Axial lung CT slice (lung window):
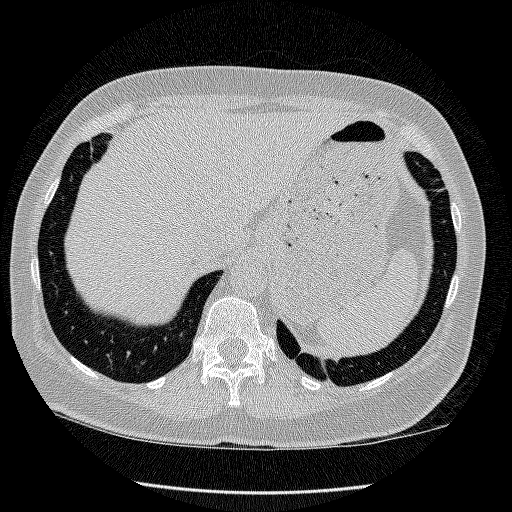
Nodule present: no